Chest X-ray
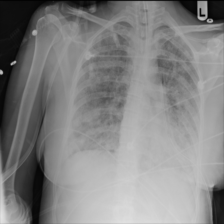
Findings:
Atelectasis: negative
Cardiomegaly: negative
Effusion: negative
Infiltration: positive
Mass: negative
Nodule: negative
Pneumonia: negative
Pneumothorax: negative
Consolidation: negative
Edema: negative
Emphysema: negative
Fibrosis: negative
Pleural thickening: negative
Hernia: negative